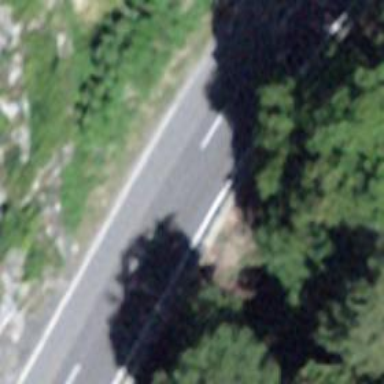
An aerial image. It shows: Asphalt road classified as primary highway.